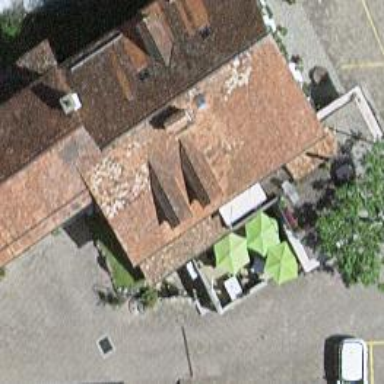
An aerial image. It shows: Restaurant building.